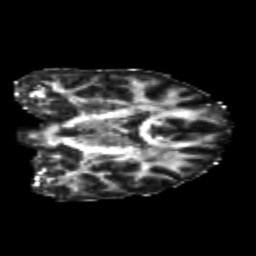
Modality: FA
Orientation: coronal
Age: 24
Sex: male
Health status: healthy
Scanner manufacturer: philips
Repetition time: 7.478 s
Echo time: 0.08753 s